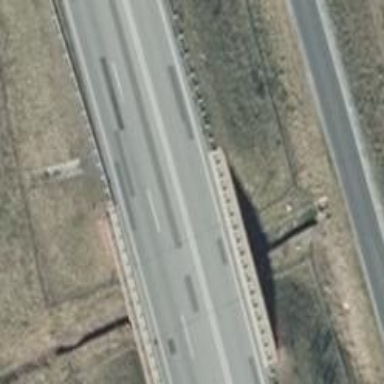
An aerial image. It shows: Asphalt trunk highway with embankment. It is designated as motorroad.